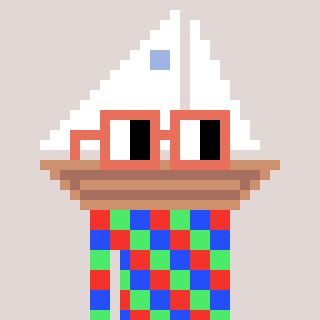
a pixel art character with square orange glasses, a sailboat-shaped head and a red-colored body on a warm background